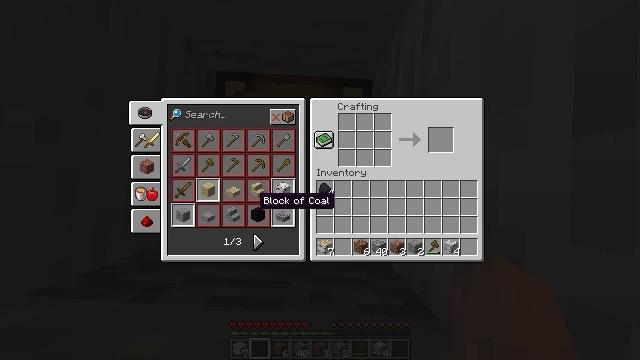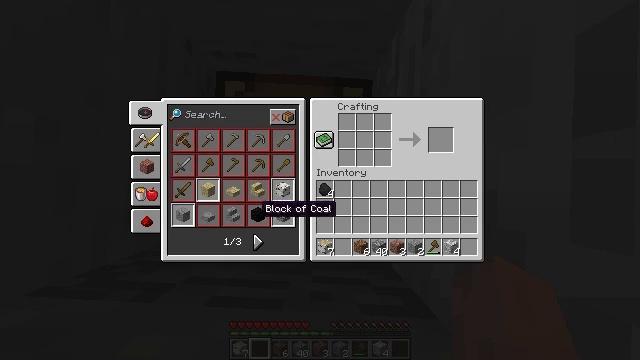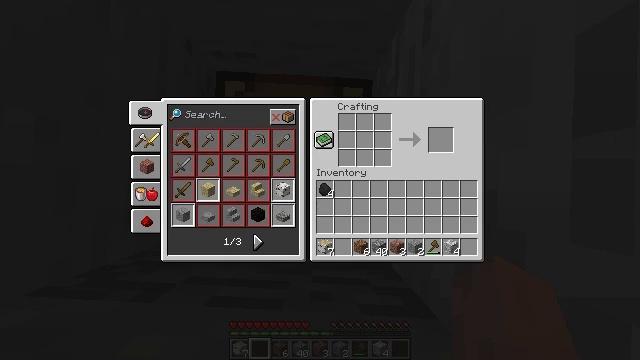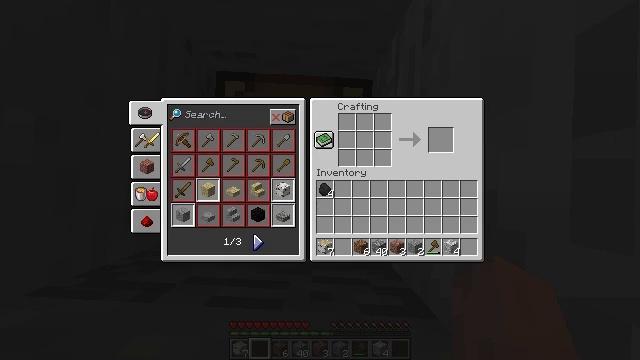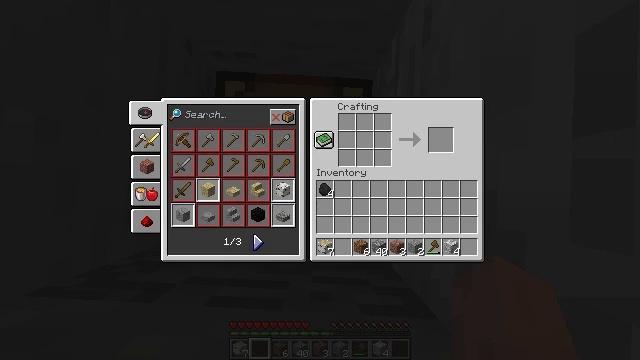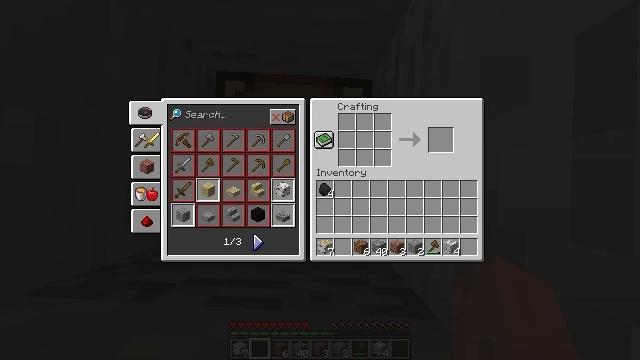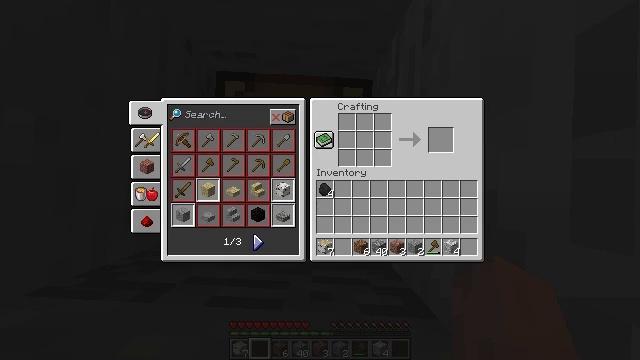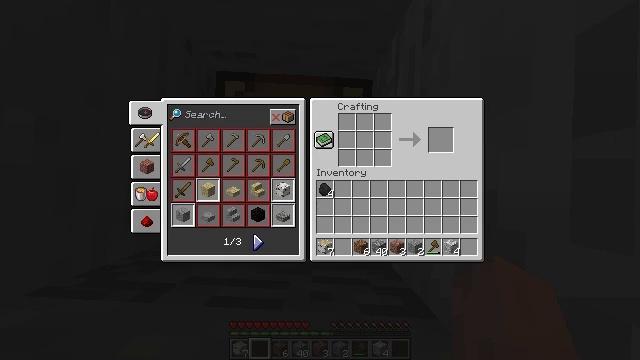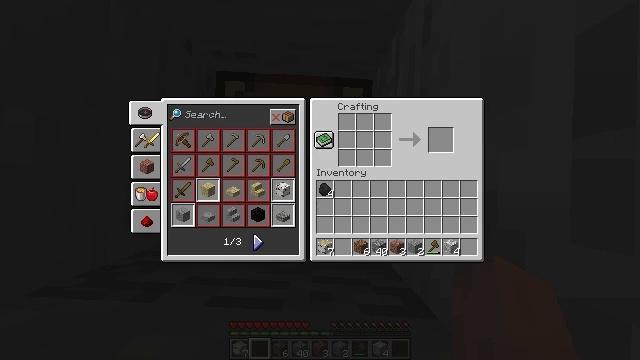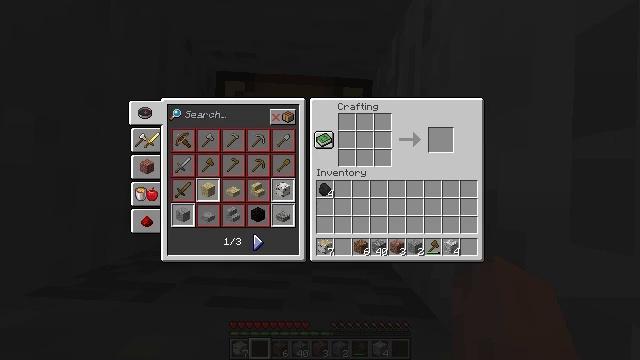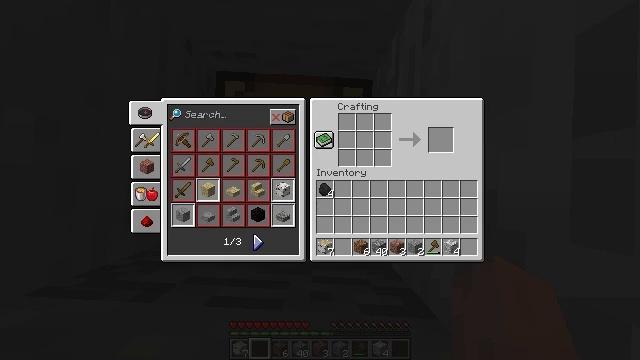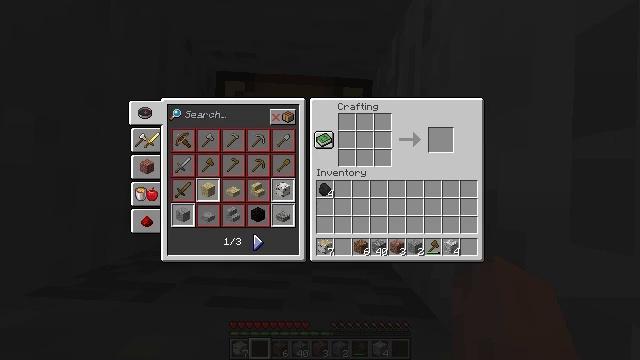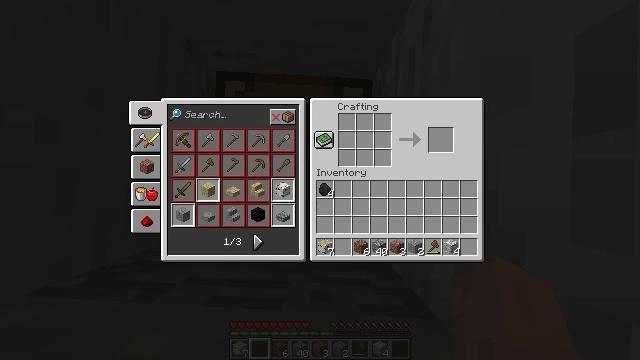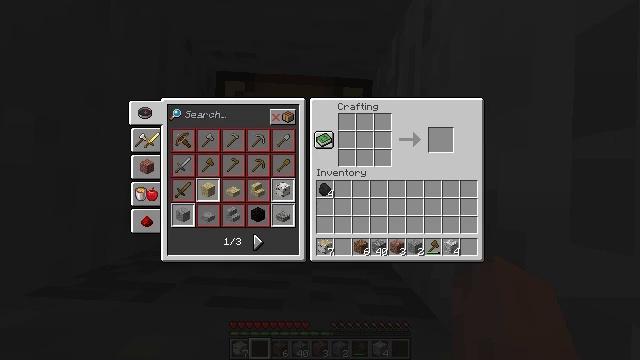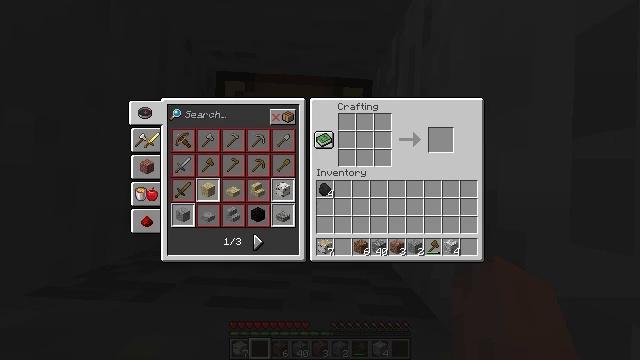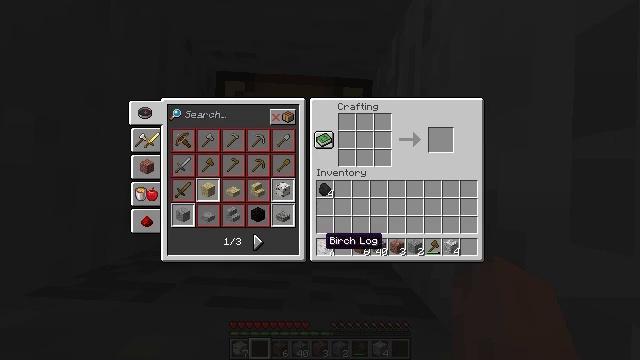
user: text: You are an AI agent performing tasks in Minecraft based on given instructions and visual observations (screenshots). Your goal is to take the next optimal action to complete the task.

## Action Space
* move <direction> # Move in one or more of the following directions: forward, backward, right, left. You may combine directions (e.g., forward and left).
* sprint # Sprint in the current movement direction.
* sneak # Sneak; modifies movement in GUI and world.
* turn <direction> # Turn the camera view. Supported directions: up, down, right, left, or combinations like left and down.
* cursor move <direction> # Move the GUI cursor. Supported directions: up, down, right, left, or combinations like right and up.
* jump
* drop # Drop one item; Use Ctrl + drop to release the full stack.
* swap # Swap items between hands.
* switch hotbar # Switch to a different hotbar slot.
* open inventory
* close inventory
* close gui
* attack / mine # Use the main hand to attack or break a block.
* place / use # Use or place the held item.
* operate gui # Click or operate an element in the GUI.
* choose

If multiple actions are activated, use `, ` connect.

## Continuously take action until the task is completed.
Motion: motion action
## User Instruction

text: Obtain birch planks from birch logs.
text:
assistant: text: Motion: cursor move down
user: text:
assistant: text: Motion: cursor move down
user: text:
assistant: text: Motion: no_op
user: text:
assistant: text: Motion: no_op
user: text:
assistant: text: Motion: no_op
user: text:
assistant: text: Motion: no_op
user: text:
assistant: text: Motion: no_op
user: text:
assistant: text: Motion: no_op
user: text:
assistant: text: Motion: no_op
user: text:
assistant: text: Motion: no_op
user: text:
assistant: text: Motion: no_op
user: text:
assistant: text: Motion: cursor move right
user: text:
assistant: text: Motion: cursor move right
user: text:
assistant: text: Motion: cursor move right
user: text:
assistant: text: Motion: no_op
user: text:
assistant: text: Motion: no_op
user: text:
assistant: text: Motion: no_op
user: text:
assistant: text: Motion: no_op
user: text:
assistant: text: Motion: no_op
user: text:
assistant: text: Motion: no_op
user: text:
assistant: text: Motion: no_op
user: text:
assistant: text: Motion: no_op
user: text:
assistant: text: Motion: no_op
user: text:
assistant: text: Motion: no_op
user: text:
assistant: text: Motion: no_op
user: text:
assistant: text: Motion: no_op
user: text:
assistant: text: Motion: no_op
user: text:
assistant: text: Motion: no_op
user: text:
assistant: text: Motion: no_op
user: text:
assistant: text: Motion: no_op